Question: Surprisingly, after May 14, 2015 Microsoft has said that Windows Phone 8 devices will no longer be developer unlocked due to MS security certificates expiring. This date has obviously come and gone, nonetheless here I am with an HTC Windows Phone 8S, a phone that won't receive 8.1 update but in need of some developer testing. Does anyone know of a way around this to developer unlock a phone? I've tried changing the date back to pre-May 14, however, this does not work.

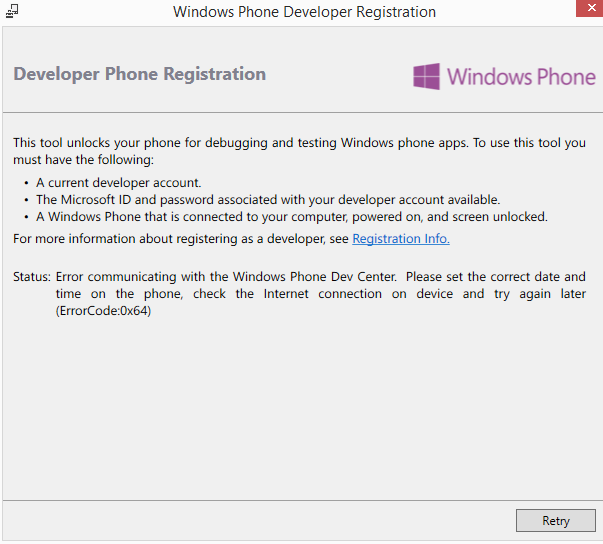
Answer: You can't unlock it as a Windows Phone 8.0 device, but you can upgrade it to Windows Phone 8.1 through the <URL> and then developer unlock it.
While early versions of the Windows Phone 8.1 preview did not support the 8s, the update has been available for that device since September (see <URL>